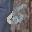
Label: 6